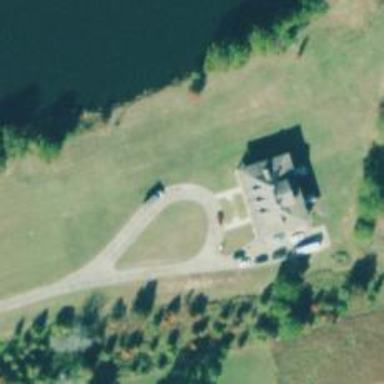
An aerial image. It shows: Driveway.